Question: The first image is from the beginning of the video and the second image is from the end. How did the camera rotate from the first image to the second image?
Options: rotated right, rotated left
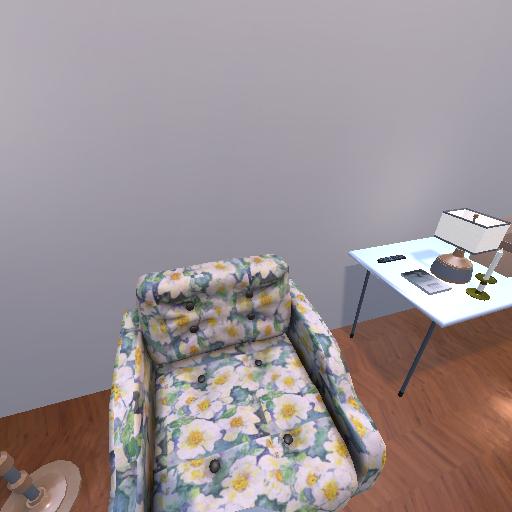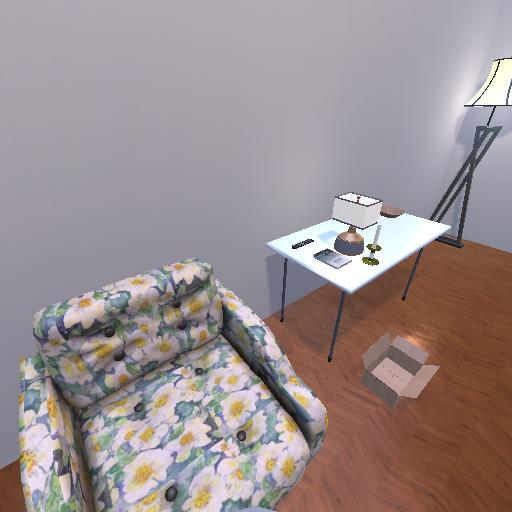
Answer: rotated right